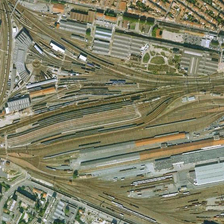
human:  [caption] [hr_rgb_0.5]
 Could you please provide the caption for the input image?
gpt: this complicated railway station is rather busy with cargo trains running here .

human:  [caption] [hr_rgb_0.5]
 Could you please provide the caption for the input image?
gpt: dense rails surrounds the triangular railway station .

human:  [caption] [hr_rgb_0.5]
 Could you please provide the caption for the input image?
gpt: surrounded by residential areas  the station with some railways from two directions .

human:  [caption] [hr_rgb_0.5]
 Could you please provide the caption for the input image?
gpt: surrounded by residential areas  the station with some railways from two directions .

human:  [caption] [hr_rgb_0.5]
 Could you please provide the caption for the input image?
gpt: many buildings and green trees are in two sides of a railway station .